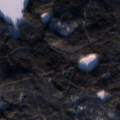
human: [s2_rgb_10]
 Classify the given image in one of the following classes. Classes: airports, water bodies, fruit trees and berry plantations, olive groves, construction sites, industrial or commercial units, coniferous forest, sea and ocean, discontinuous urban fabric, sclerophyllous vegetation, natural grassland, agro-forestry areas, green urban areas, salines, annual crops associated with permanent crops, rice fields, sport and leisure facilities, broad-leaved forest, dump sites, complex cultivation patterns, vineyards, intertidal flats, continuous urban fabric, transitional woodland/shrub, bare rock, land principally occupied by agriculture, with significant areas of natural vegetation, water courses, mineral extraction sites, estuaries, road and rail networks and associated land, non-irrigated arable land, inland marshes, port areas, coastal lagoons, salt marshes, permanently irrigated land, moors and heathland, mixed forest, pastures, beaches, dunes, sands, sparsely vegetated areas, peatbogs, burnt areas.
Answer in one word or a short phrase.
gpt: coniferous forest, water bodies